Aerial crown-view tile of a tropical tree (Barro Colorado Island, Panama), acquired 20240611:
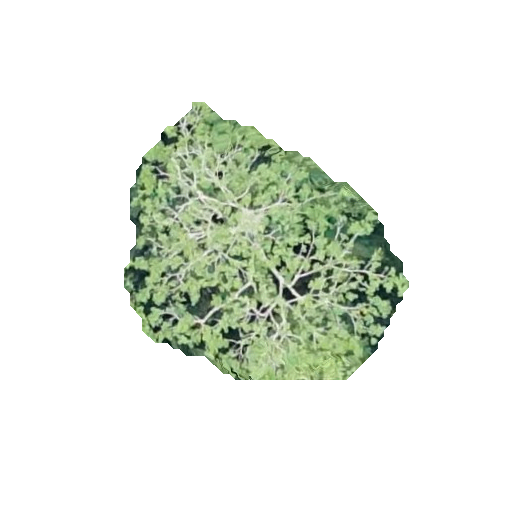
Species: Trattinnickia aspera
GBIF accepted scientific name: Trattinnickia aspera
Crown area: 86.176 m²